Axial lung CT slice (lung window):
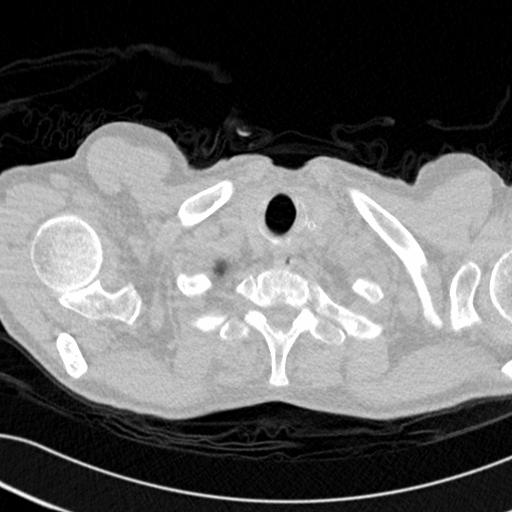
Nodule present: no